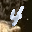
Label: 4